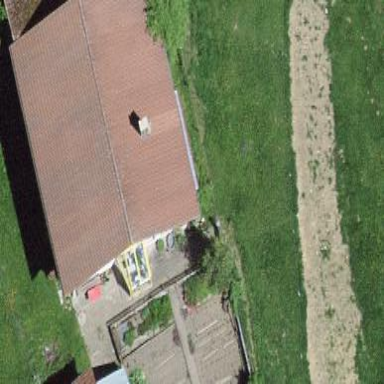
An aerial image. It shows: Farm building.